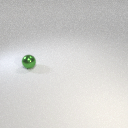
small green metal sphere